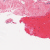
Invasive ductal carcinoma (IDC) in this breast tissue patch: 0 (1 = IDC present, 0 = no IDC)